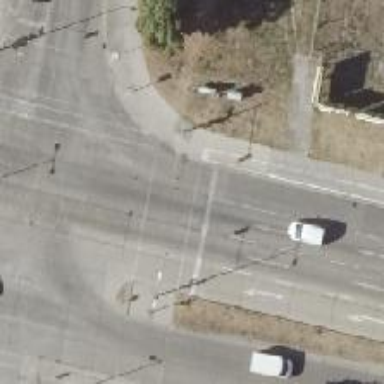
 there is cycle track beside concrete sidewalk."